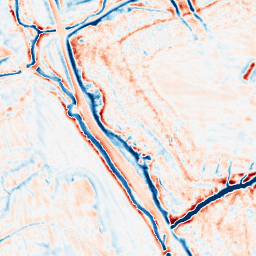
Category: edge_preserving
Decomposition family: bilateral
Decomposition parameters: d: 15
sigma_color: 75
sigma_space: 25
Upsampling method: bspline
Upsampling parameters: scale: 2
Upsampling scale: 2